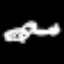
Label: frog